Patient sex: F
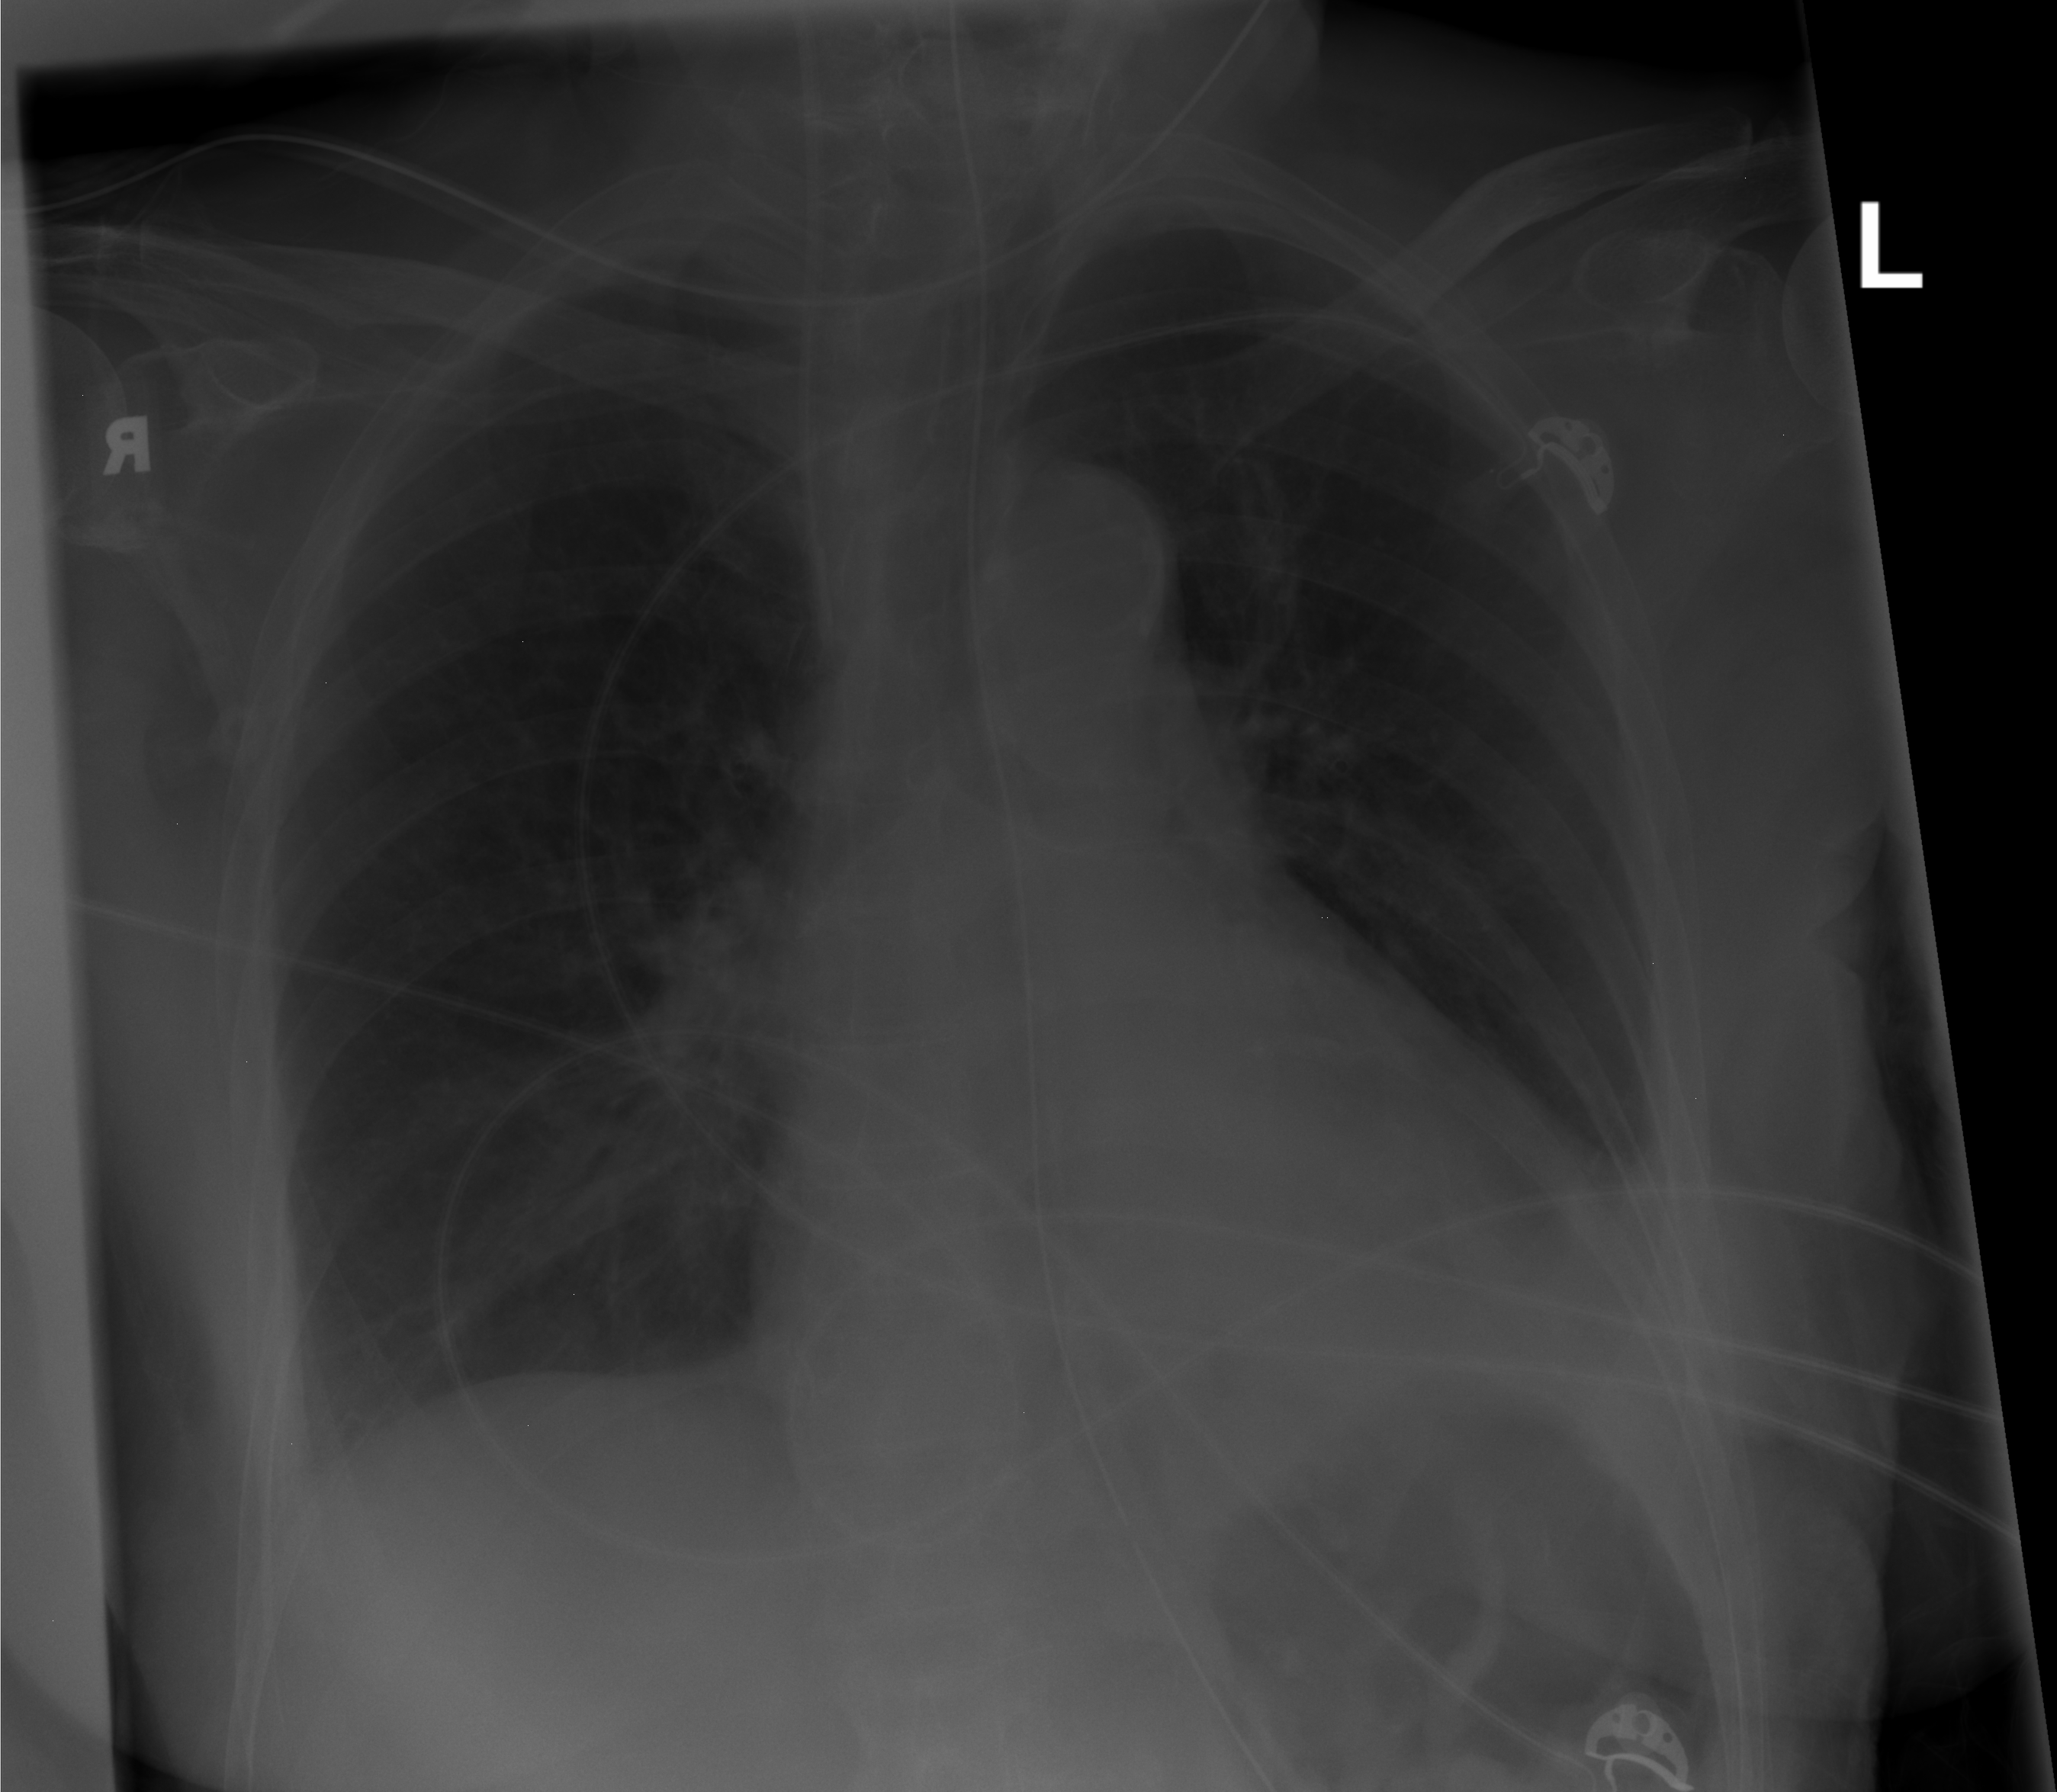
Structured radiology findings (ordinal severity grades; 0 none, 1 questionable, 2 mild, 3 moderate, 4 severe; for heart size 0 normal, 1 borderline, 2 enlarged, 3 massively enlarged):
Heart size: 0
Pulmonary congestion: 0
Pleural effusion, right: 0
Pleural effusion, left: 1
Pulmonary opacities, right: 0
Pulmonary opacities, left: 0
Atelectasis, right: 0
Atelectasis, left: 1